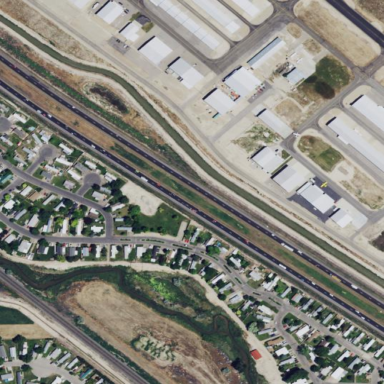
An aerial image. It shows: Residential area designated as trailer park.